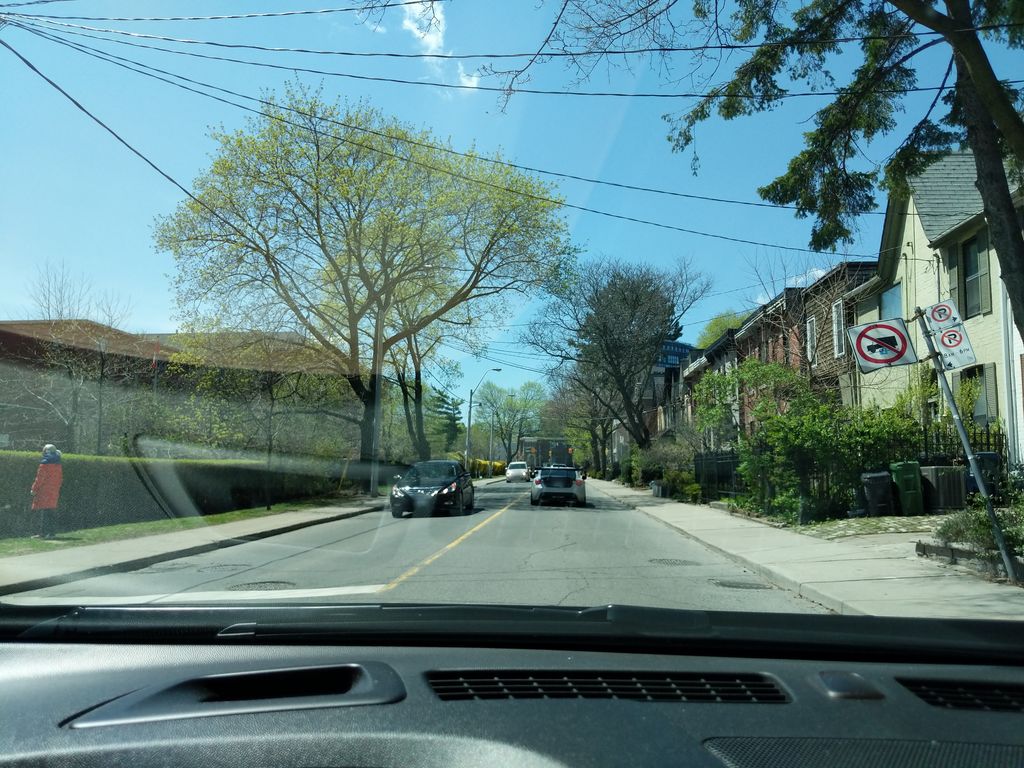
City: toronto